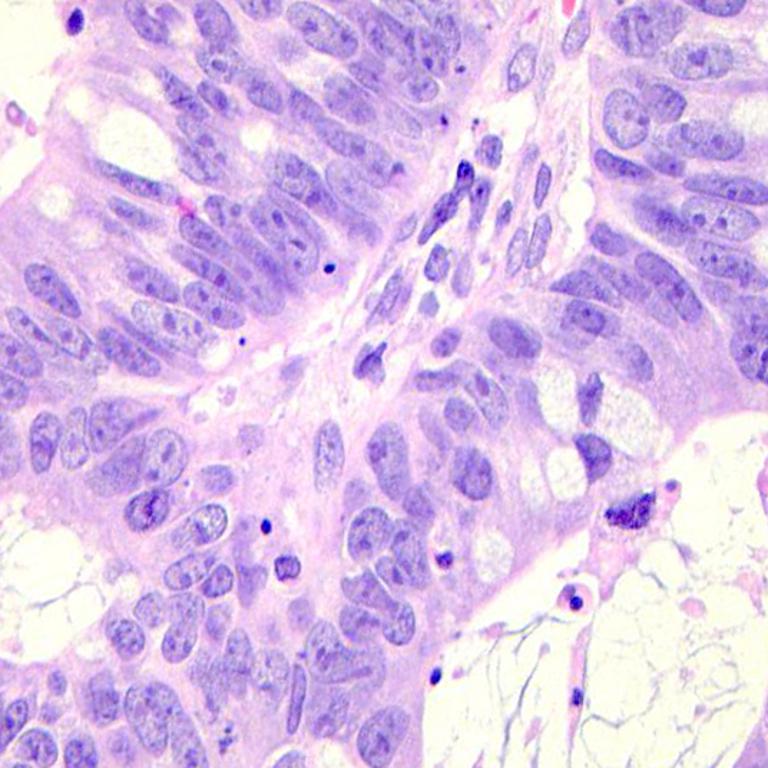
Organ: colon
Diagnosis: adenocarcinomas